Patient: sex F, age 56
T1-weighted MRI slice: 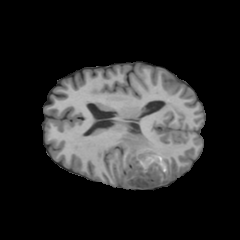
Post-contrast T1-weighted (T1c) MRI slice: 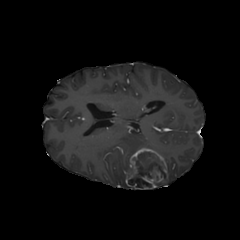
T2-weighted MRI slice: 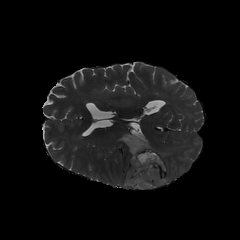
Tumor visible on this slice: yes
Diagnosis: Glioblastoma, IDH-wildtype
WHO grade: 4